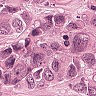
Metastatic tissue present: yes